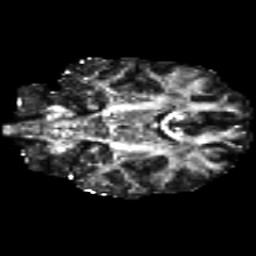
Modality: FA
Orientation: coronal
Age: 32
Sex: male
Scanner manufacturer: siemens
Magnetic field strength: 3 T
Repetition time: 8.8 s
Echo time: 0.085 s